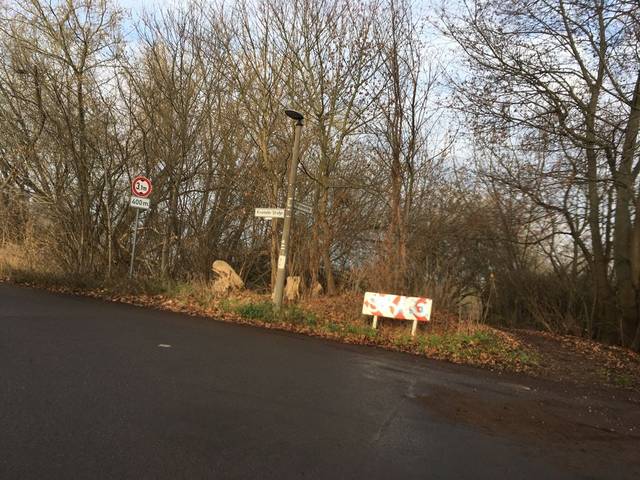
Region: Germany
Coordinates: 52.609, 13.453